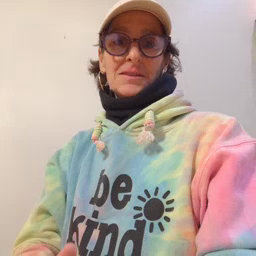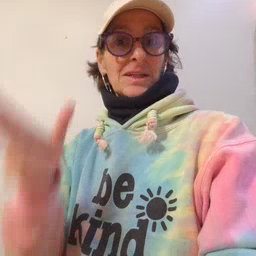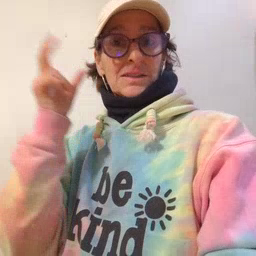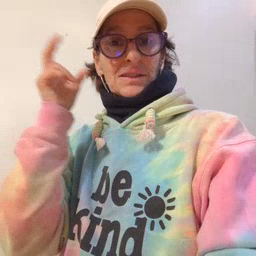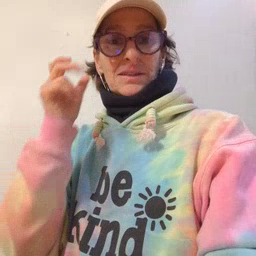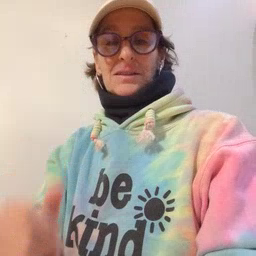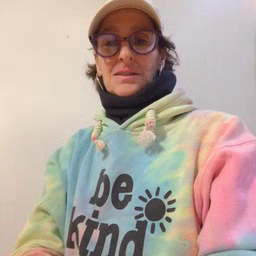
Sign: listen